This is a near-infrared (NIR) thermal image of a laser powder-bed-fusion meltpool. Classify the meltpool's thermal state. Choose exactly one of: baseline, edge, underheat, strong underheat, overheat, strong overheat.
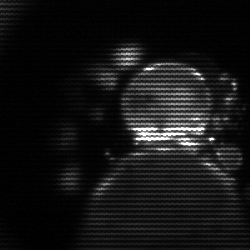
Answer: baseline